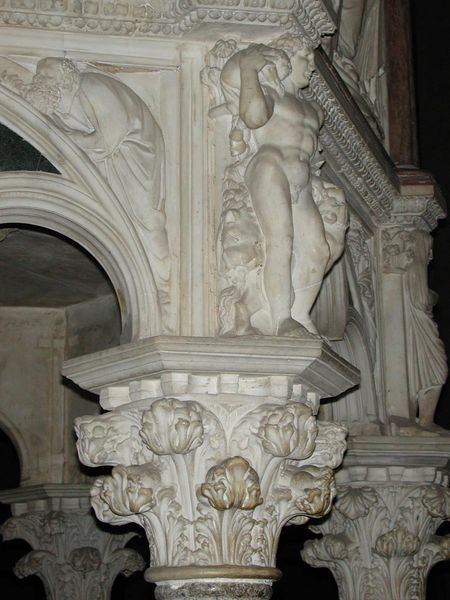
Titel: Kanzel
Künstler: Niccolò Pisano
Standort: Pisa, Baptisterium (EU - I - Toskana)
Schlagwörter: akt, mann, nackt, nackter, weiß, brust, frau, marmor, stützen, säule, bart, stein, tragen, kirche, figur, decke, kontrast, schulter, früchte, skulptur, beine, relief, bogen, fassade, figuren, floral, foto, bögen, muskulös, gewölbe, alter, greis, dom, rippen, beten, kathedrale, kapitell, sims, kanzel, baldachin, korinthisch, strebe, kapitel, akanthus, bekleidet, kapell, kapital, steinhauer, taufstein, #nackt, ripüpen, habrelief